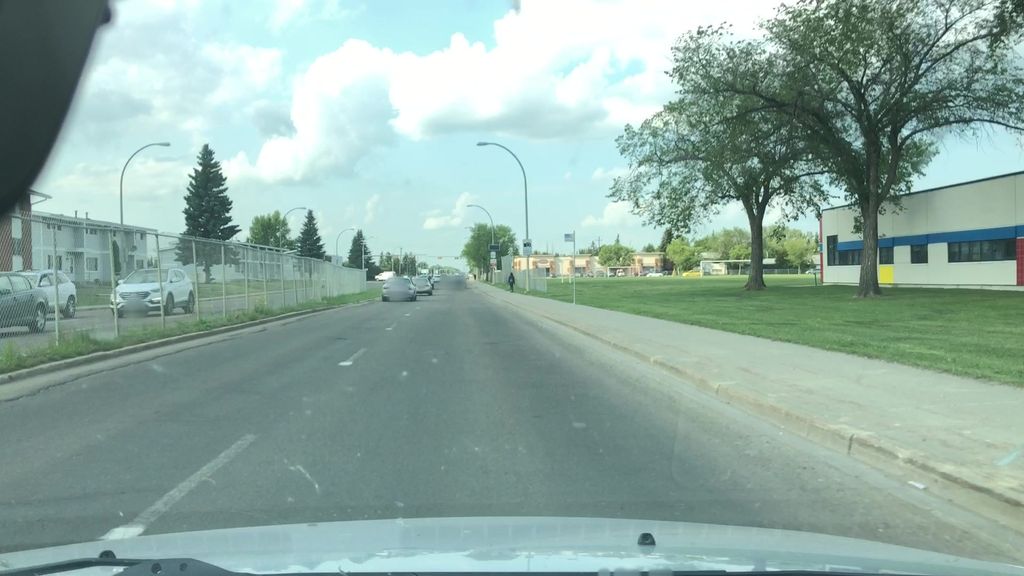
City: edmonton